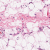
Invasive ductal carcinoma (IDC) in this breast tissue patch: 0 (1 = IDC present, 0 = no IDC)